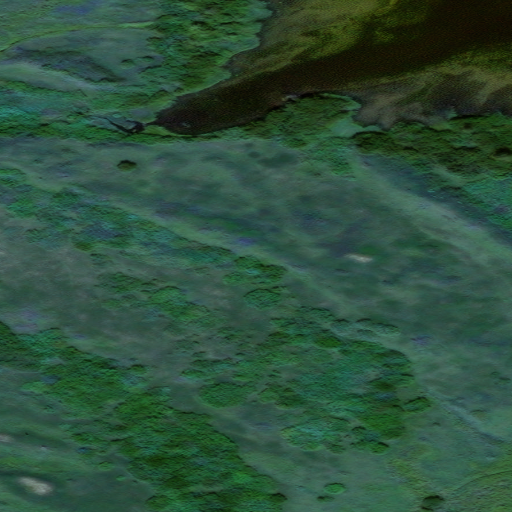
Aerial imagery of gap in Alaska named Johnson Creek Summit containing only unknown